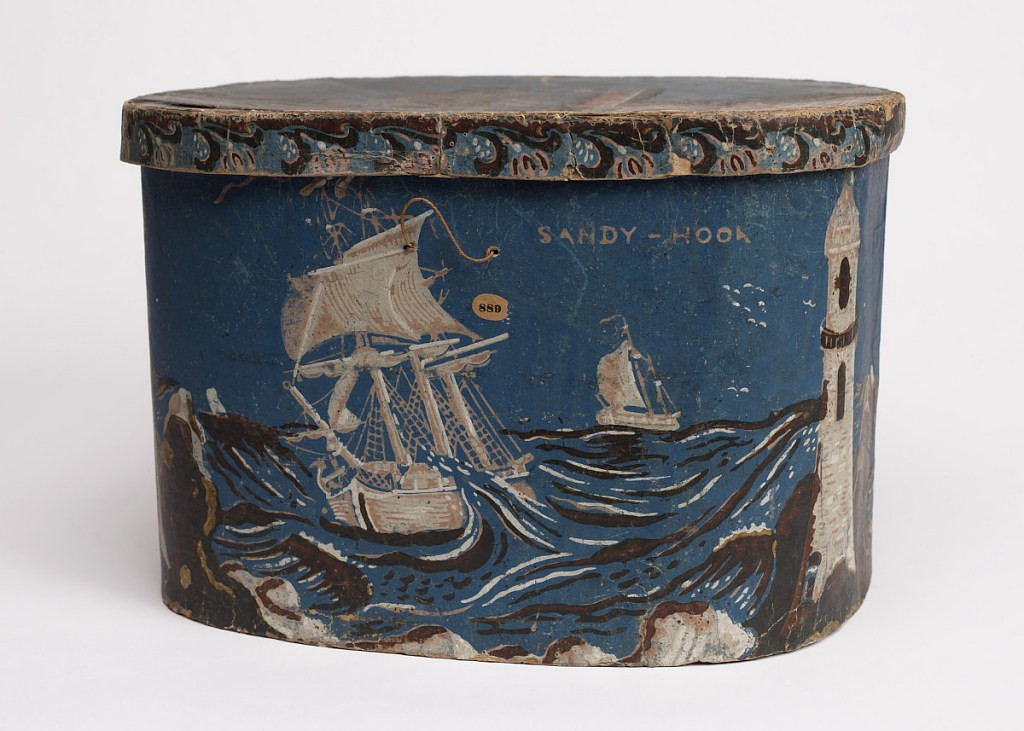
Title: Sandy Hook
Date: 1835
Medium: Block-printed paper on pasteboard support
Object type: Bandbox and Lid
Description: Marine view; ships and lighthouse on rolling sea. Printed in pink, white and brown on a blue ground. Legend: Sandy-Hook. Cover, which does not belong to box, has cow and ruins.